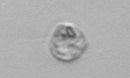
Label: Amoeba